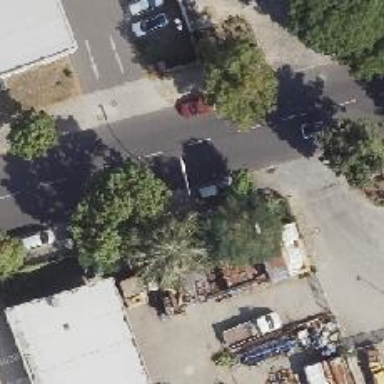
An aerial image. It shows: There is parking obstacle present.